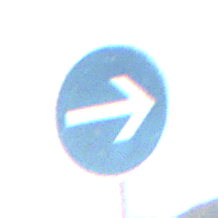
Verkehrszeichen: VorgeschriebeneFahrtrichtungHierRechts
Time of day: SunriseSunset
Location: Outdoor (Nature)
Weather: Clear
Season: NotSpecified
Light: Natural